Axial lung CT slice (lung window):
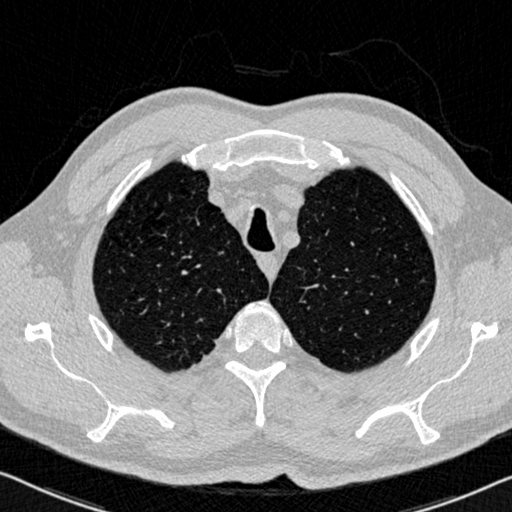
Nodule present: no